Field crop: maize
Growth stage: 1
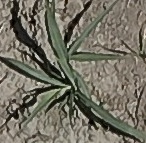
Species: sorghum